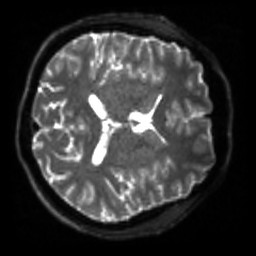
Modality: sbref
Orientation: axial
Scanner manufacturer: siemens
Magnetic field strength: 3 T
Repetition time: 4 s
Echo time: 0.0594 s